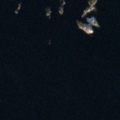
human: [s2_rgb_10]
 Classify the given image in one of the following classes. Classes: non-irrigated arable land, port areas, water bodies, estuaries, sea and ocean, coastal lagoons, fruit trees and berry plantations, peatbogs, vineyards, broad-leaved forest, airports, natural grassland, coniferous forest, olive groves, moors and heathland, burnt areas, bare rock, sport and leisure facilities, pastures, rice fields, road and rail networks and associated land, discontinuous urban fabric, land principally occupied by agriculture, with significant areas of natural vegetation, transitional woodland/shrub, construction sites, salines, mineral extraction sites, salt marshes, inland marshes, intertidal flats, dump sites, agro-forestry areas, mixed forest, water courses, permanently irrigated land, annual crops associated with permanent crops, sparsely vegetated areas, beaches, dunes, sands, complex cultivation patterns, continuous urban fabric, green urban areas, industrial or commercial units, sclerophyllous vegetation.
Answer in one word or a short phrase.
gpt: water bodies